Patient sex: M
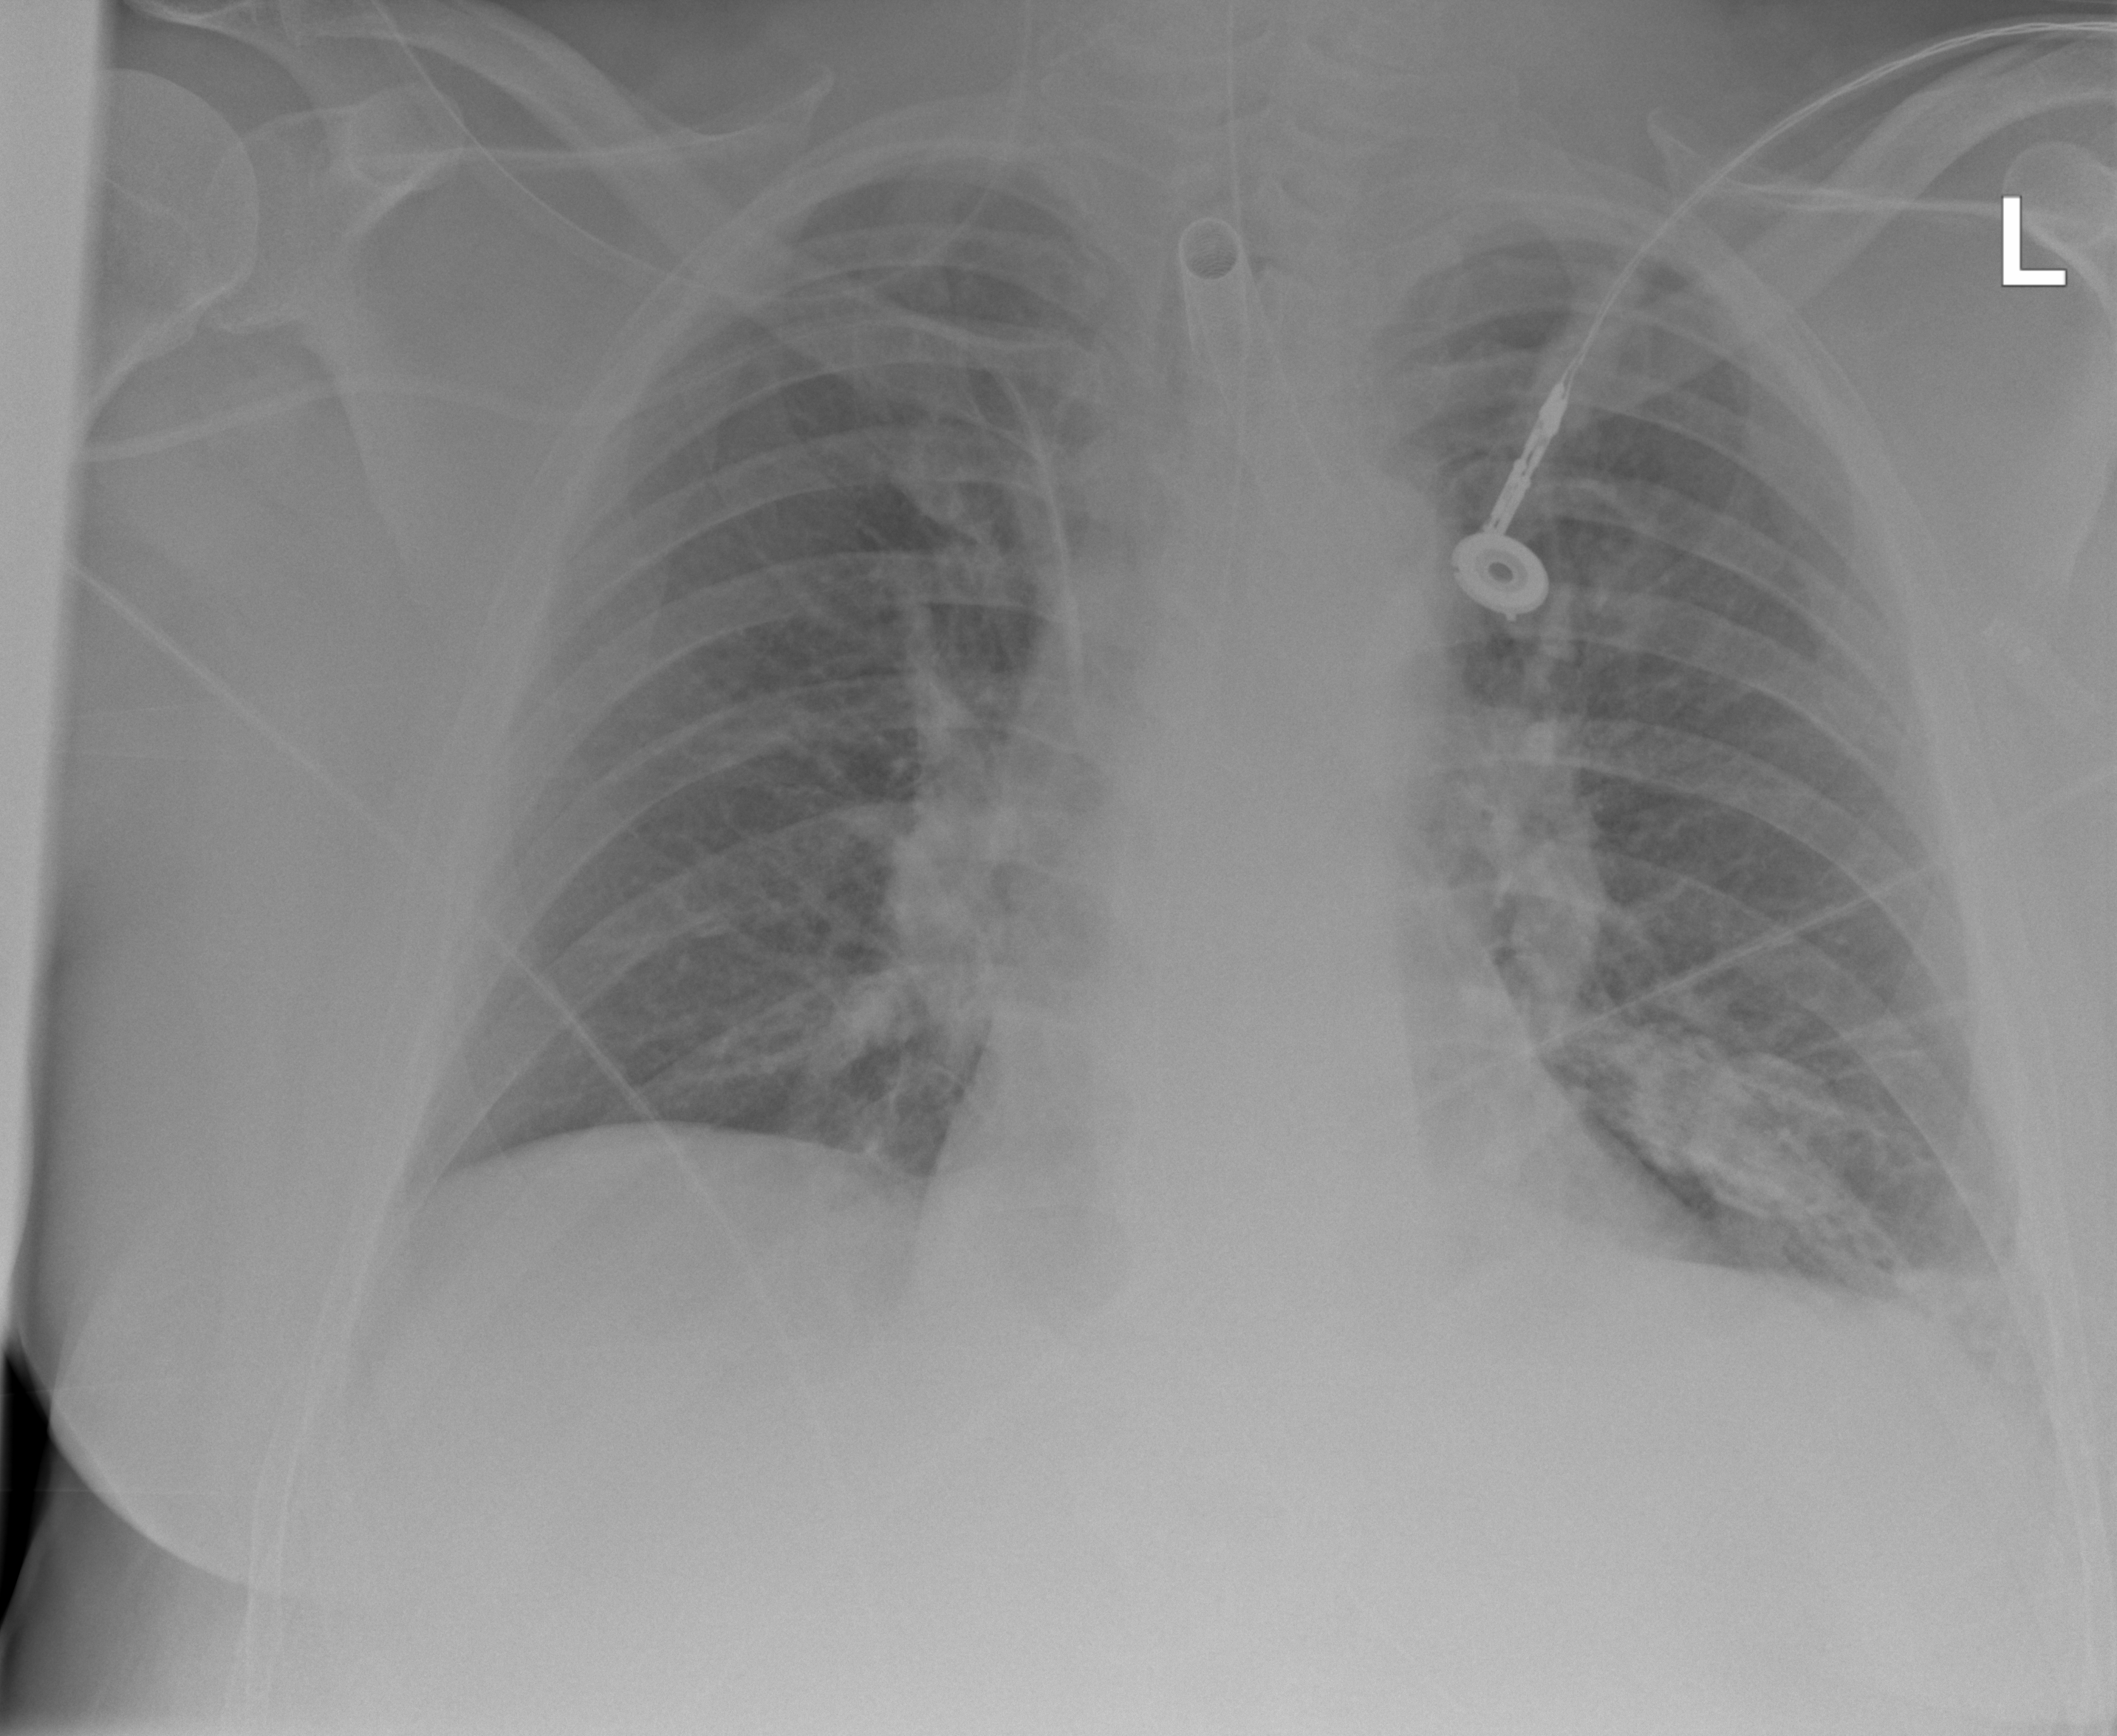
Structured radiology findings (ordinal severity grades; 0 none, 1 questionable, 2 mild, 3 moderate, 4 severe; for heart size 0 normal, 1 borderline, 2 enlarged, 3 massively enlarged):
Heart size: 2
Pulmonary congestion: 2
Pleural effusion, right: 0
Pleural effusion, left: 2
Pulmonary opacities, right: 0
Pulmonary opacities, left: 0
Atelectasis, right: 0
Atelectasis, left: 2